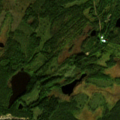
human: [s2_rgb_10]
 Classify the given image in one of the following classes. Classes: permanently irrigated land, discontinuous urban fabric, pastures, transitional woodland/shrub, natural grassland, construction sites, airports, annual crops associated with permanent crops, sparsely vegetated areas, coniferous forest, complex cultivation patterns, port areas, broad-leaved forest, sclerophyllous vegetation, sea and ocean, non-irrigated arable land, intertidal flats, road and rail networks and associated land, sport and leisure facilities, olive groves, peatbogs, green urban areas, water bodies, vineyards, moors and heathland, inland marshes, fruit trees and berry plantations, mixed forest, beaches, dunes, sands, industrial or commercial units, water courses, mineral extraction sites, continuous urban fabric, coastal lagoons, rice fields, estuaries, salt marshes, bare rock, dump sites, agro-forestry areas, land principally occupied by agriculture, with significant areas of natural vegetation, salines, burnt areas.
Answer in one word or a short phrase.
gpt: coniferous forest, transitional woodland/shrub